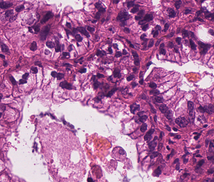
Tumor epithelial tissue: yes
Tumor-associated stroma tissue: yes
Normal tissue: no